高三 · 度量几何学
如图,在 $\triangle \mathrm{ABC}$ 中, $\mathrm{FD} / / \mathrm{GE} / / \mathrm{BC}$,则与 $\triangle \mathrm{AFD}$ 相似的三角形有 ( )

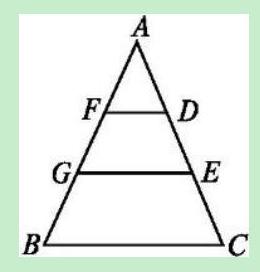
A. 1 个
B. 2 个
C. 3 个
D. 4 个
答案: B
解析: 解答： $\because \mathrm{FD} / / \mathrm{GE} / / \mathrm{BC}, \therefore \triangle \mathrm{AFD} \sim \triangle \mathrm{AGE} \sim \triangle \mathrm{ABC}$,故与 $\triangle \mathrm{AFD}$ 相似的三角形有 2 个.

分析: 本题主要考查了相似三角形的判定及性质, 解决问题的关键是根据相似三角形的判断与性质分析即可.